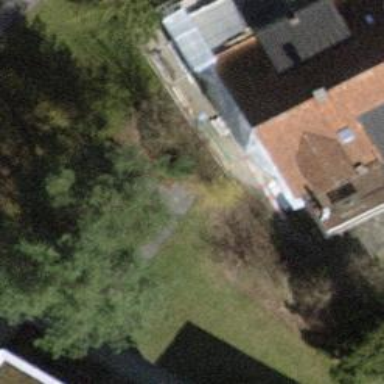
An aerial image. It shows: Brown bench in the vicinity.